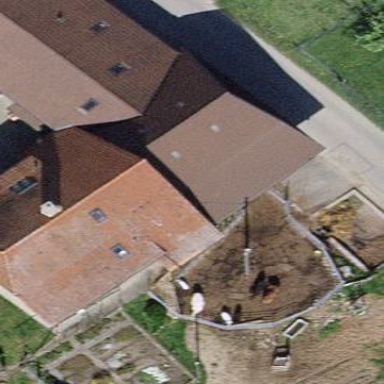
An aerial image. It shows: Farm building.